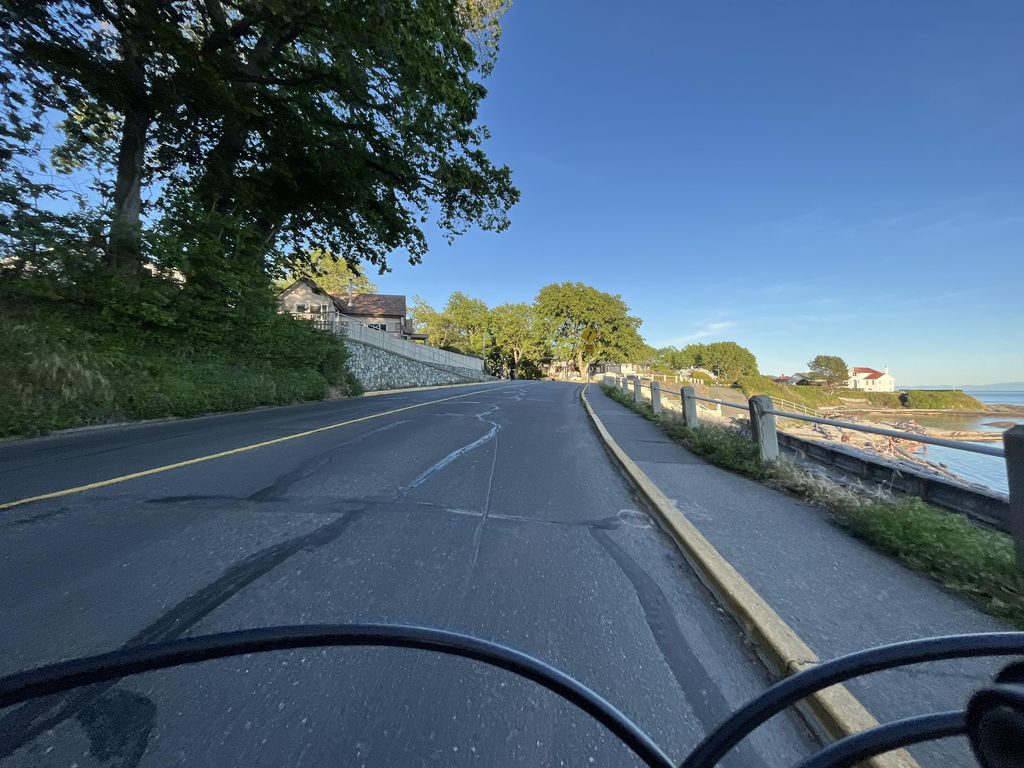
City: victoria